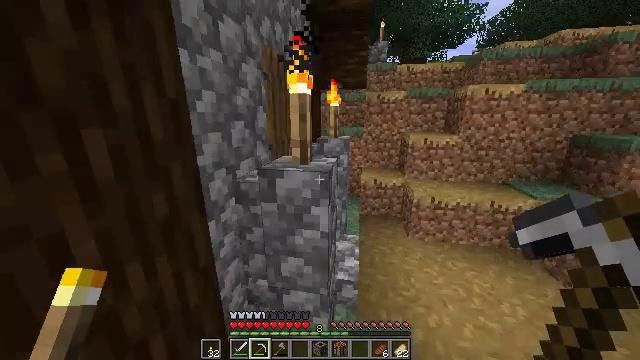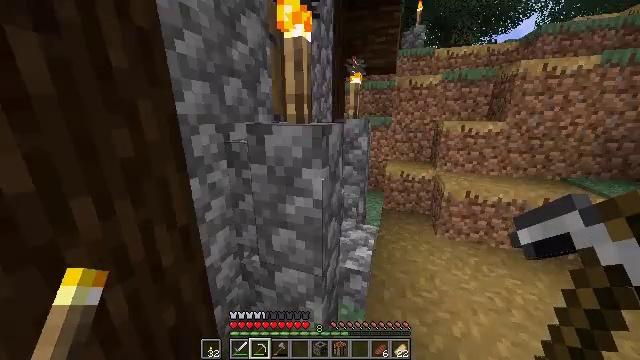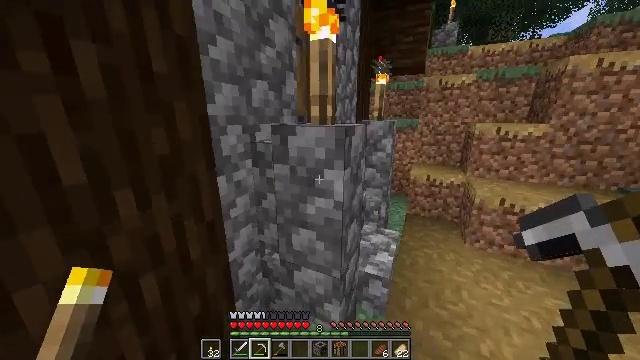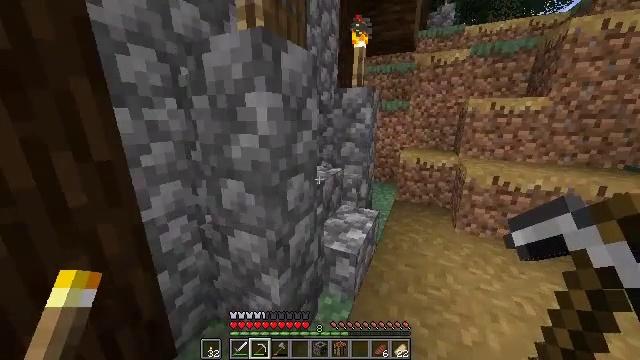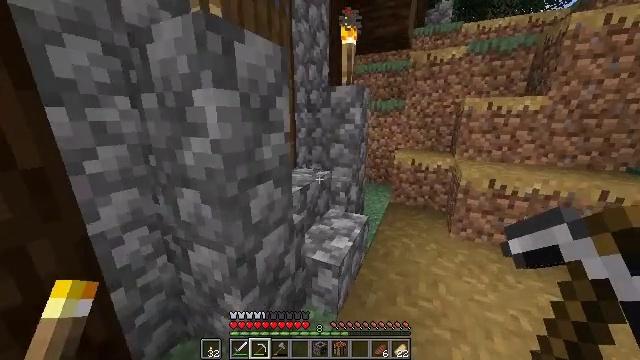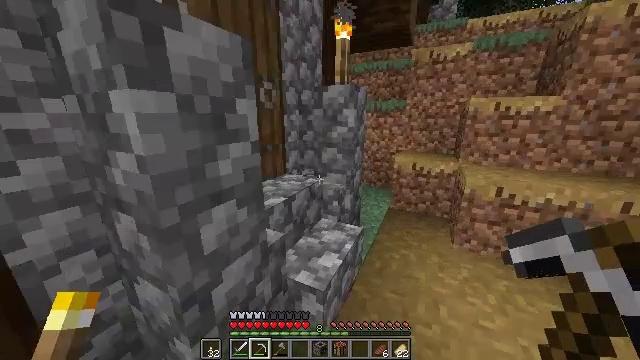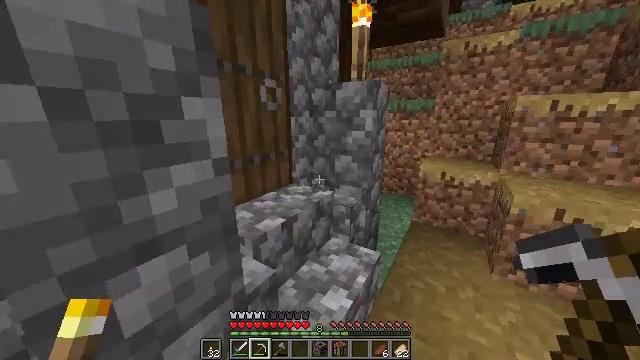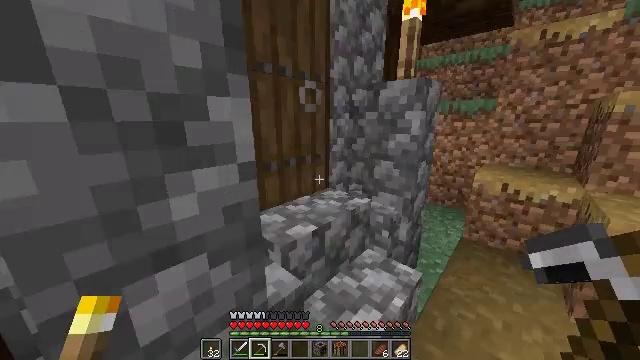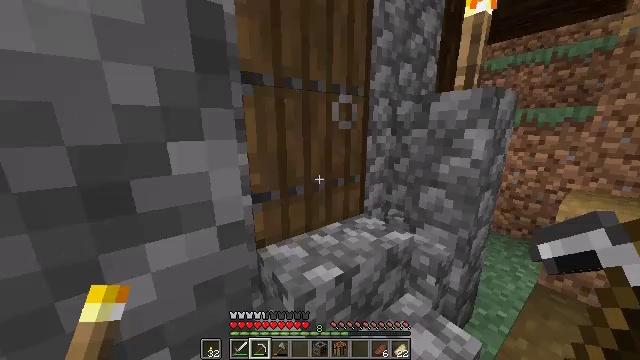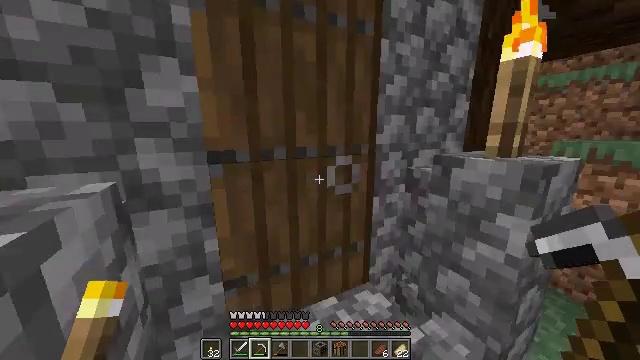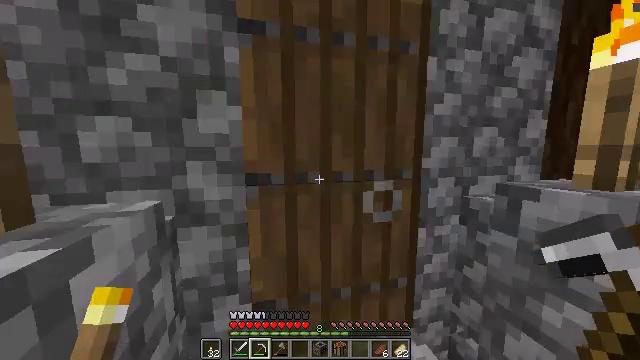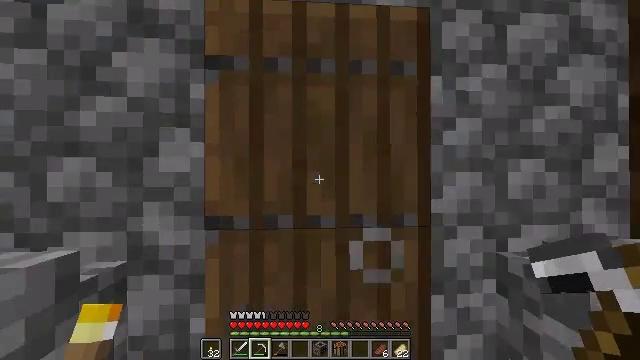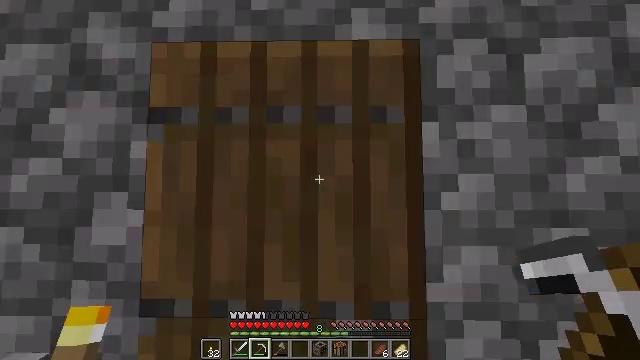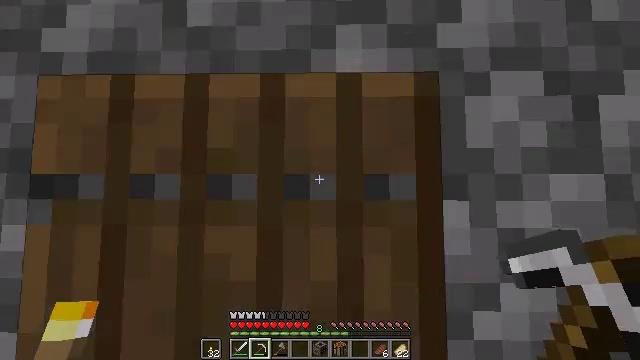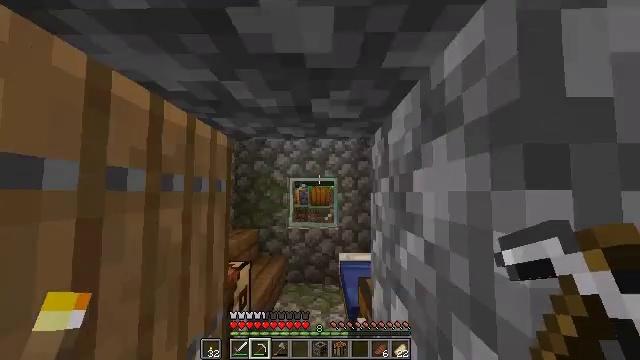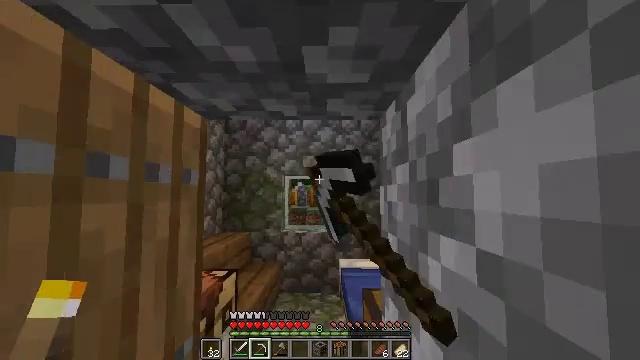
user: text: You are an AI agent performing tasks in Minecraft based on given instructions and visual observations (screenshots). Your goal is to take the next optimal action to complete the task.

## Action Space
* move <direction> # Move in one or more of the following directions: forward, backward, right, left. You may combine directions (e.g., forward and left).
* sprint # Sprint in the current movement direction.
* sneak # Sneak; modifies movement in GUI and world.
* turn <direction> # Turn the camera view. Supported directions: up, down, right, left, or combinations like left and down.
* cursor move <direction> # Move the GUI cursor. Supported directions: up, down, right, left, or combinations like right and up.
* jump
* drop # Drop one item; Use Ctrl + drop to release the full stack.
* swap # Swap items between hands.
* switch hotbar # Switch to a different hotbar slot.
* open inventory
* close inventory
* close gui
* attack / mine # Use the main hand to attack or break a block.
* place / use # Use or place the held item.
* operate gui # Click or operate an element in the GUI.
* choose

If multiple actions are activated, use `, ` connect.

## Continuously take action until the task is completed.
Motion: motion action
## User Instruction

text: Remove pumpkin seeds from the inventory.
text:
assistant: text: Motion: move forward, sprint, turn left
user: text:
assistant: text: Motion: move forward, sprint, turn left
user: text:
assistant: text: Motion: move forward, sprint
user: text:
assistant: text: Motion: move forward
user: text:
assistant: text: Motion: move forward
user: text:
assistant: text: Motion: move forward, turn left
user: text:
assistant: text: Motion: move forward, turn left
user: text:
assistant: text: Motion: move forward and move right, turn left and up
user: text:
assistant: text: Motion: move forward and move right, turn left and up
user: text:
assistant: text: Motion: move forward and move right, turn left and up
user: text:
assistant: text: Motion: move forward and move right, turn left and up
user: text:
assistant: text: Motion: move forward, turn left and up
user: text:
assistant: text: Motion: move forward
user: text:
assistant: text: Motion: move forward, use / place
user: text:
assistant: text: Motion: move forward, use / place
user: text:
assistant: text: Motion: move forward, turn right, use / place
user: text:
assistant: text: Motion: move forward, turn down
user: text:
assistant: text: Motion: move forward, turn left and down
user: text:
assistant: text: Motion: move forward, turn left and down
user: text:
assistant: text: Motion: move forward, turn down
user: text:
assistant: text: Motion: move forward and move left, turn right and down
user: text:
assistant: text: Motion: move forward and move left, turn down
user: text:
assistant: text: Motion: move forward and move left, turn right and down
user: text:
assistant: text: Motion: move forward, turn right and down
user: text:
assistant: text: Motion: turn right
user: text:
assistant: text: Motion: turn right
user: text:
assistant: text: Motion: turn right
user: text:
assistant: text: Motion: use / place
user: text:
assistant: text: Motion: use / place
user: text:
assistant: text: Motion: use / place